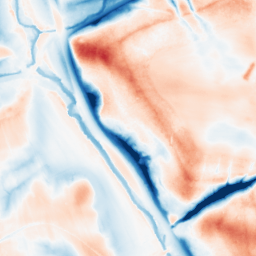
Category: edge_preserving
Decomposition family: guided
Decomposition parameters: radius: 16
eps: 1
Upsampling method: bilinear
Upsampling parameters: scale: 4
Upsampling scale: 4